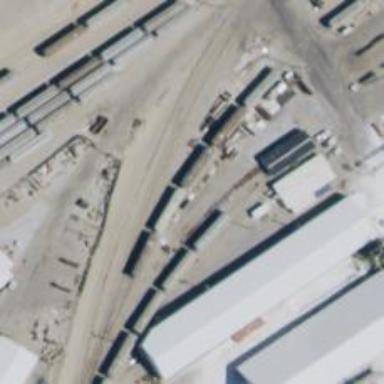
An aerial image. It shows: Railway spur service.